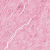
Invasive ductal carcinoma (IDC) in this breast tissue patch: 0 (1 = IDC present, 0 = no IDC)